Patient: sex F, age 76
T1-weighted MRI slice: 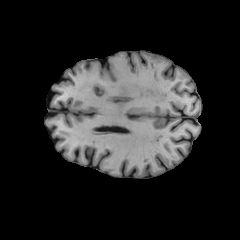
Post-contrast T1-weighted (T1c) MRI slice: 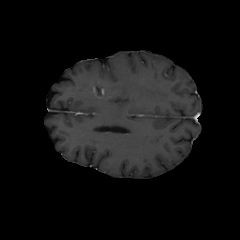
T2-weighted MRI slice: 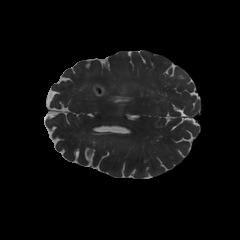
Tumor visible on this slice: yes
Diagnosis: Glioblastoma, IDH-wildtype
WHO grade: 4